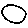
Label: moon